Question: Hi,
I recently made a new UserGroup that is a member of employeegroup and cmsmanagergroup. I'm running into a problem where I'am unable to upload/replace/remove the Media related to a Component using smartedit.

The new UserGroup has read/write permission to both Content Catalog Versions (Staged/Online) and has read/change/create/remove Type Permissions on the Multimedia types (Media, Media Folders, Media Containers, Media Formats, Media Contexts, Conversion Group) in Back Office.
The new UserGroup is able to edit everything else in the component except for the Media.
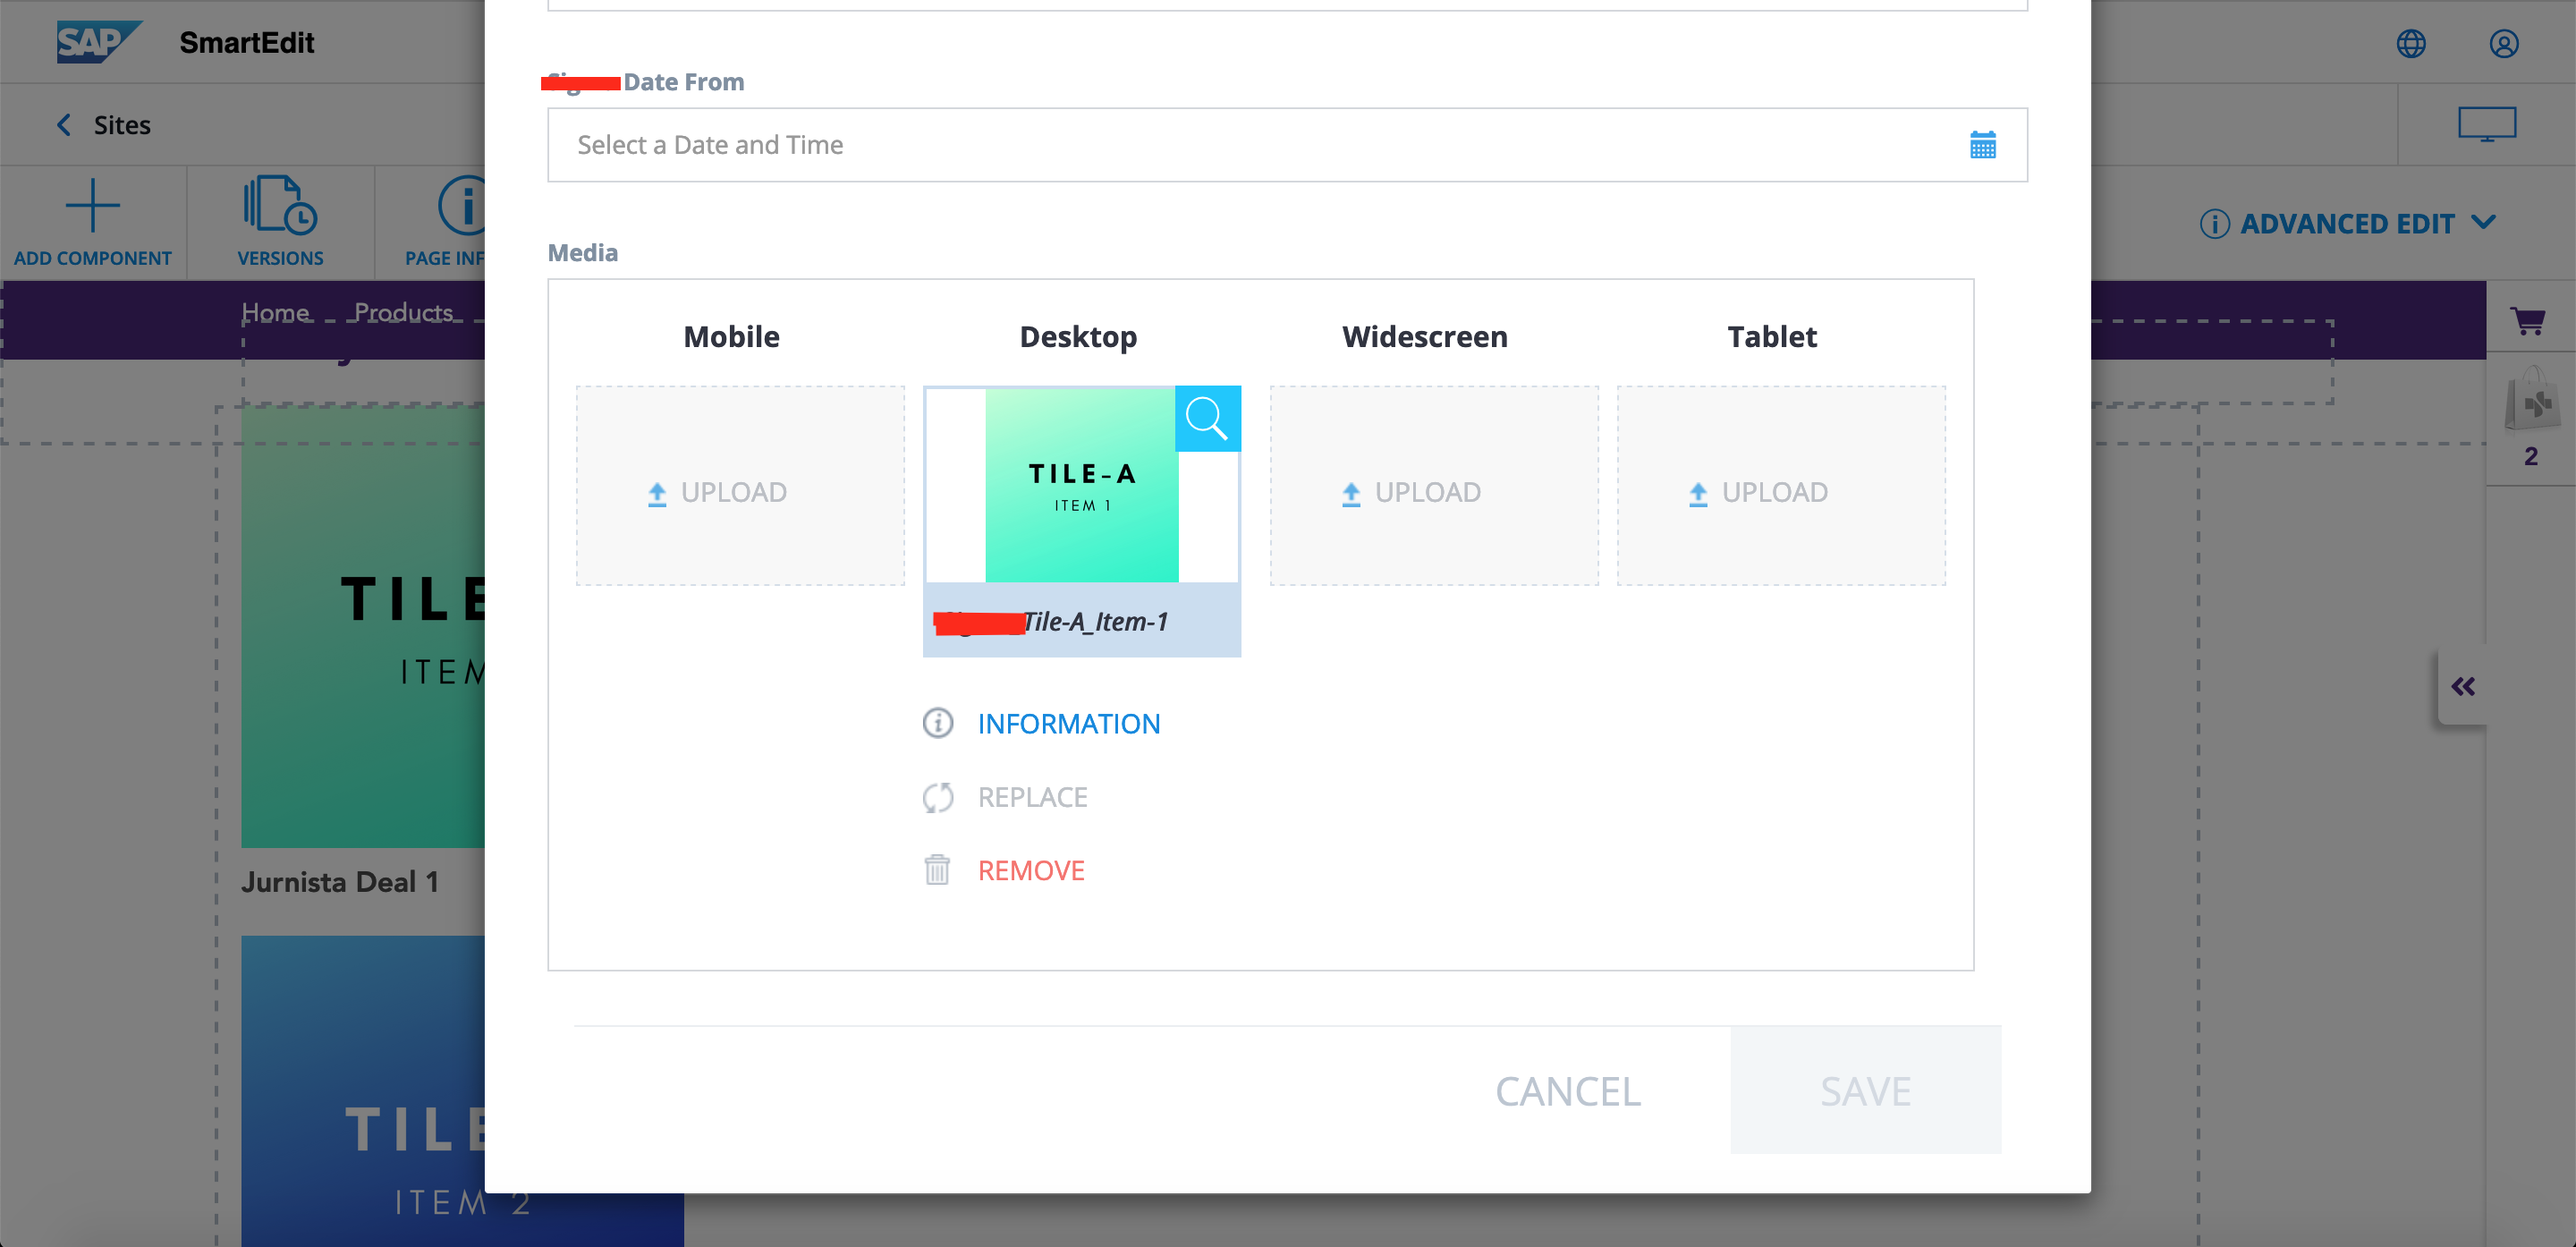
Answer: I fixed the issue by adding a Readable/Writable Language, in this case "English [en]", to the UserGroup.
<URL>
Cheers!